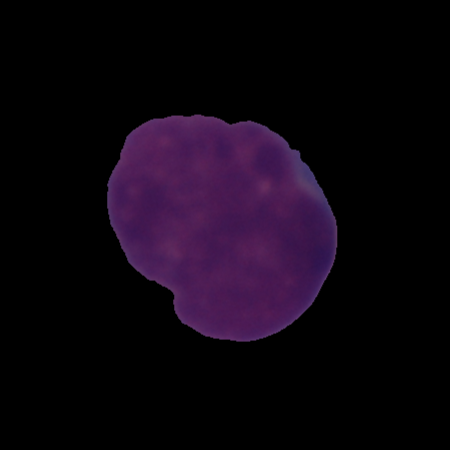
Label: cancer